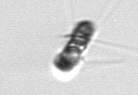
Label: Chaetoceros